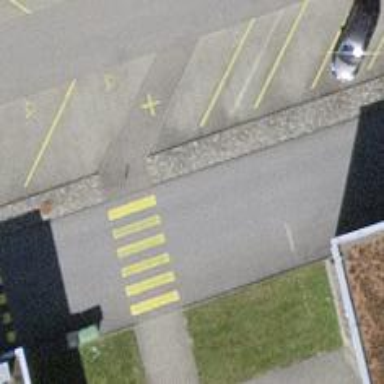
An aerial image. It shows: Uncontrolled zebra crossing on the road.